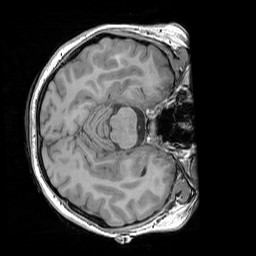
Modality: T1w
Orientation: axial